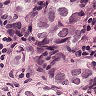
Metastatic tissue present: yes